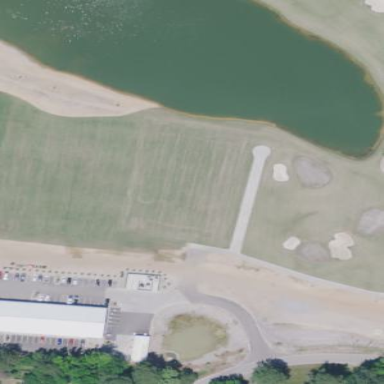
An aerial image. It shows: Golf tee.